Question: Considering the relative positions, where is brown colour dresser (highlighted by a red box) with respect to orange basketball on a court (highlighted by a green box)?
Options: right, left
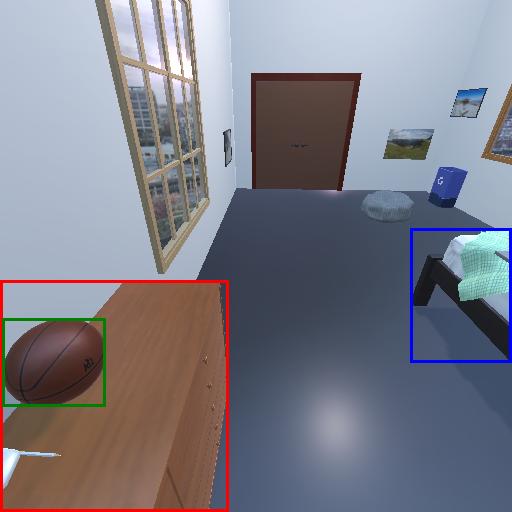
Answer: right